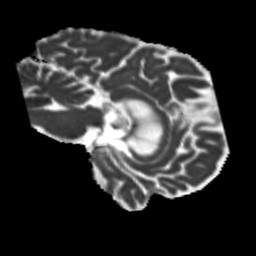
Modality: MD
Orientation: sagittal
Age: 71
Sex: male
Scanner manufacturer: siemens
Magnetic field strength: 3 T
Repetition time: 5.25 s
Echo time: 0.08 s